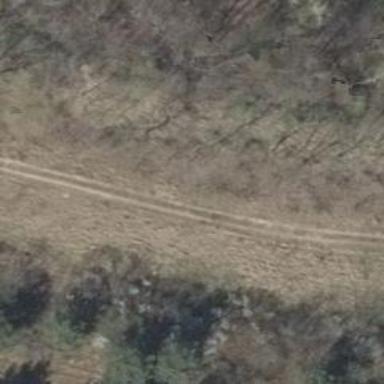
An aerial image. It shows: Grass track.